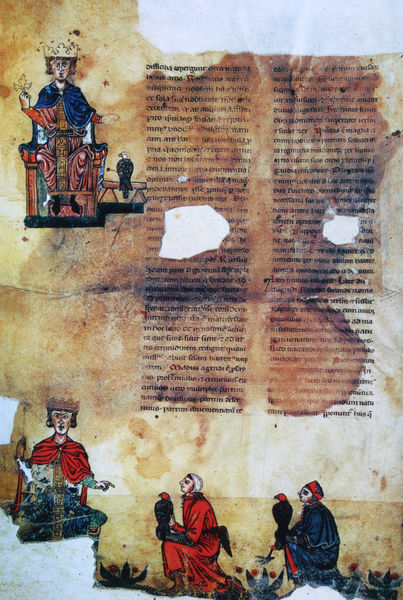
Titel: De arte venandi cum avibus
Künstler: Kaiser Friedrich II.
Standort: Rom
Institution: Biblioteca Apostolica Vaticana
Schlagwörter: adler, blau, falke, mann, umhang, vogel, weiß, sitzen, blumen, braun, frau, geste, männer, zeichnung, rot, tier, malerei, alt, bibel, diener, falten, herr, gewand, gold, sitzend, gewänder, blatt, krone, schrift, papier, zwei, risse, vergilbt, spalten, schaden, kaiser, könig, thron, steif, zeigen, foto, fotografie, photographie, buch, druck, loch, seite, illustration, text, buchstaben, wei0, gestik, tron, kunst, jagd, löcher, buchseite, photo, flecken, pergament, kaputt, harem, gotisch, antik, mittelalter, krönung, scwarz, zerstört, mönche, könige, david, anbetung, gabe, miniatur, raben, fantasie, mittelalterlich, lecken, handschrift, purpur, heilige schrift, riss, miniaturen, defekt, latein, lateinisch, beschädigt, buchmalerei, falkner, illustrationen, codex, kodex, lapislazuli, opfergaben, falken, untertanen, gutenberg, falkenbuch, heinrich ii, könig salomon, buchsiet, psalme, blatt schrift, bittseller